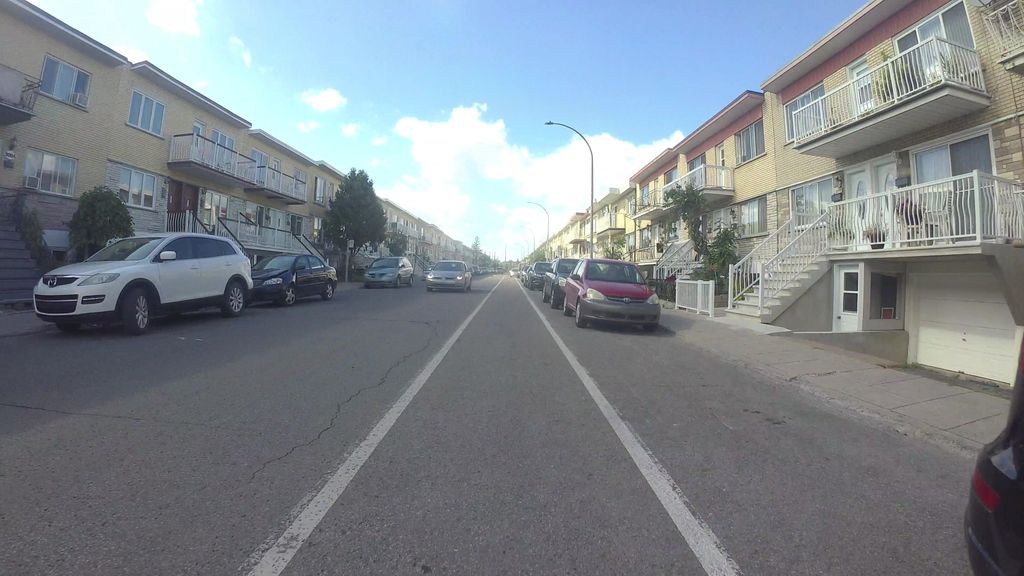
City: montreal